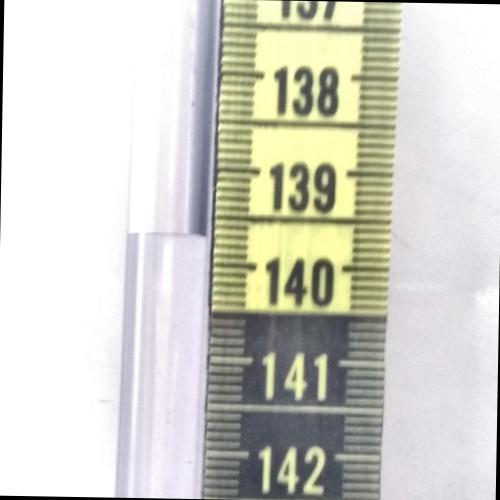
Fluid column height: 139.7 cm